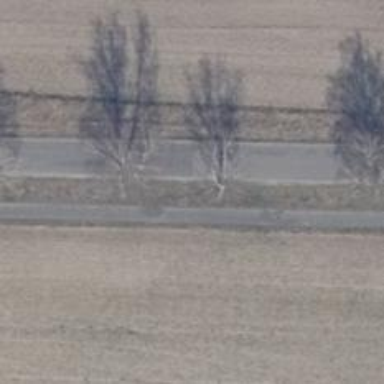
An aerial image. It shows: Row of deciduous broadleaved trees.